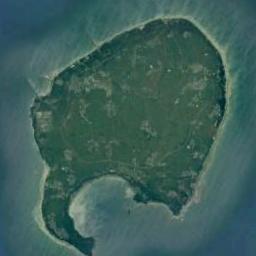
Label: island